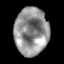
Tissue: lung
Cell type: Epithelial cells
Senescence score: 0.2057
Nuclear area (px): 1573
Mean DAPI intensity: 145.558